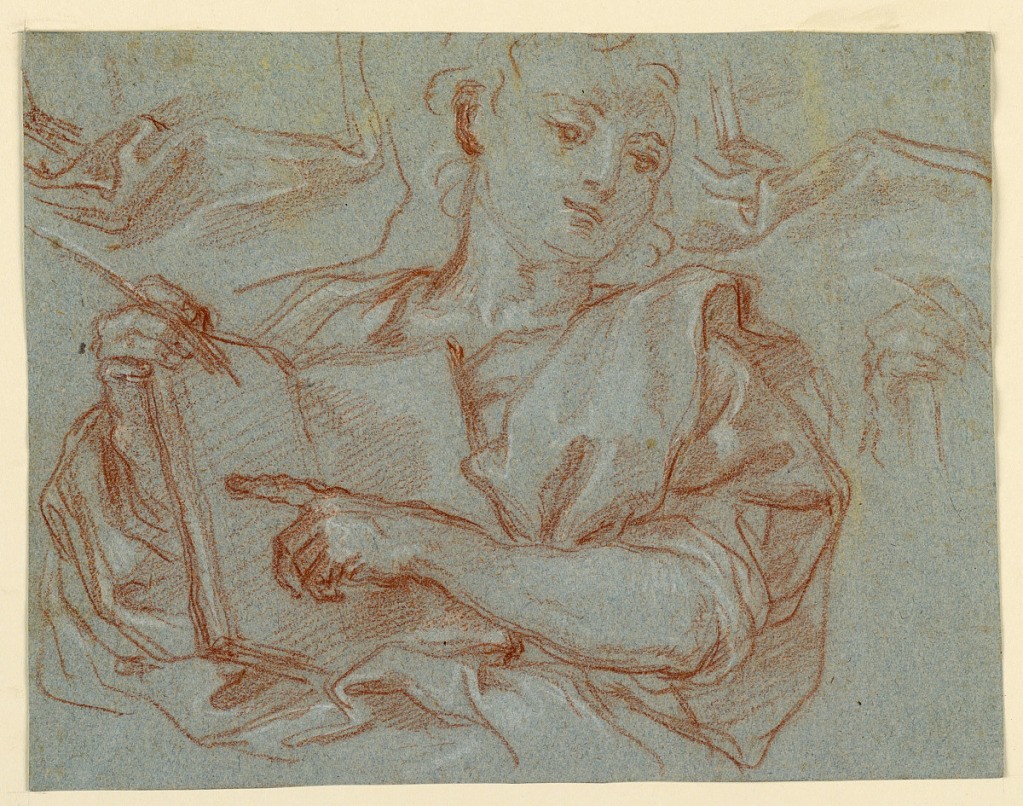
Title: Study for an Evangelist
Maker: Giuseppe Passeri, Italian, 1654 - 1714
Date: ca. 1700
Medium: Red and white chalk on paper
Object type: Drawing
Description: Bust of a young man pointing with his left forefinger at an opened book. At right, a sketch of the right hand.